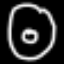
Label: donut